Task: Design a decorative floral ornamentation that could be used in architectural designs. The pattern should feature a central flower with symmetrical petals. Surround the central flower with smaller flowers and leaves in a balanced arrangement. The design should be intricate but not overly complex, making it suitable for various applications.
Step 12:
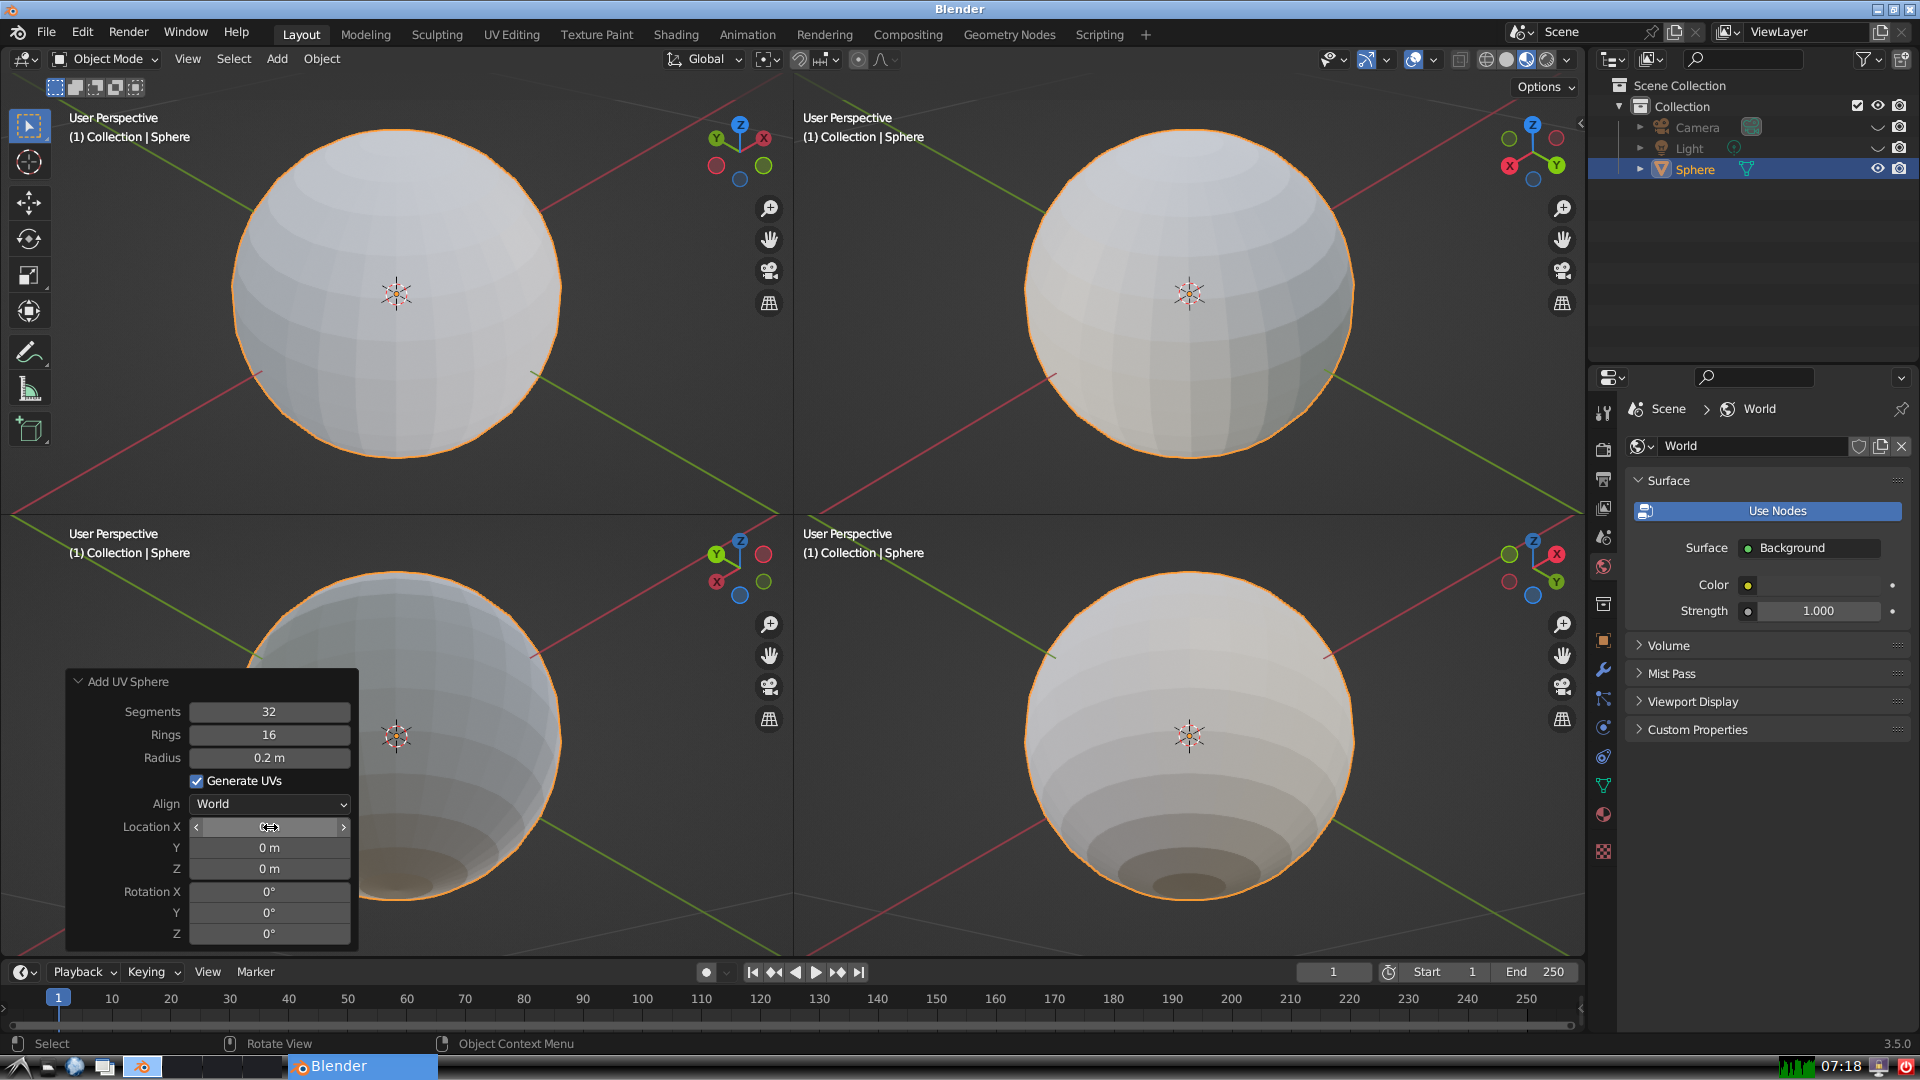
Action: click: no